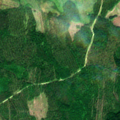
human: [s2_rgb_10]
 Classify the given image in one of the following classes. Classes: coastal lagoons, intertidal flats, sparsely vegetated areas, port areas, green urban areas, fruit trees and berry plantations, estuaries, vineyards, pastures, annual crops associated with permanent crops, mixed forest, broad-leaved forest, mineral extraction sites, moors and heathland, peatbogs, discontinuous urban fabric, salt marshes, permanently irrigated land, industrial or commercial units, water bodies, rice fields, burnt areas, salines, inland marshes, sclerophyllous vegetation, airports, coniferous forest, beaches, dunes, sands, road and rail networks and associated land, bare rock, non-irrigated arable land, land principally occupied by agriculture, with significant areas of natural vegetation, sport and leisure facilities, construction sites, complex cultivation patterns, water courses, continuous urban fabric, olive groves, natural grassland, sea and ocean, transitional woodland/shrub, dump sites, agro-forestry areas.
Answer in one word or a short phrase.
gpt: coniferous forest, mixed forest